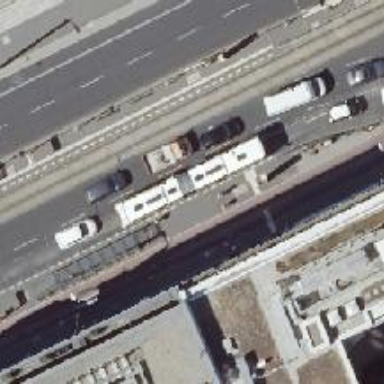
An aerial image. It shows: Tram stop position for public transport.